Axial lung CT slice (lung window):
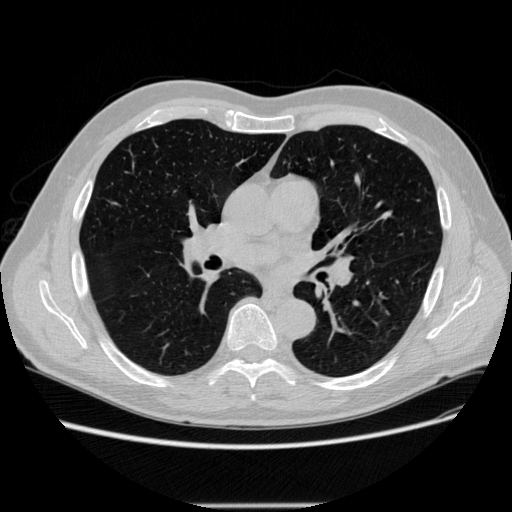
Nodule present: no